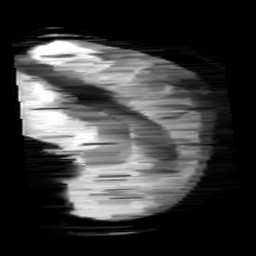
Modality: minIP
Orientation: sagittal
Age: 13
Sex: male
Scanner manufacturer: siemens
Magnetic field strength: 3 T
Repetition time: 0.027 s
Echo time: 0.02 s